Question: As far as I can tell, the CSS3 '::first-child' pseudo-element selector does not work on text inside SVGs.
My attempt is in this fiddle <URL>. Here's the full code:
HTML:
'''
<div class="html-text">Watermelon</div>
<svg width="400" height="50">
<text x="0" y="50" font-size="50">Watermelon</text>
</svg>
'''
CSS:
'''
.html-text {
font-size: 50px;
color: green;
}
.html-text::first-letter {
color: red;
}
svg text {
fill: green;
}
svg text::first-letter {
fill: red;
color: red;
}
'''
This produces:

Searched for specific info on this but couldn't find any. If it is in fact not possible, is there some more general rule about what CSS does not work on text elements in SVGs?
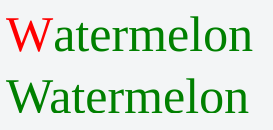
Answer: According to <URL>
> CSS2's dynamic pseudo-classes :hover, :active and :focus and pseudo-classes :first-child, :visited, :link and :lang ([CSS2], section 5.11). , including those having to do with generated content ([CSS2], chapter 12),
So nope, '::first-letter' should not work on svg.
Note that you could workaround it by using '<tspan>' elements and the ':first-child' selector though.
'''
.html-text {
font-size: 50px;
color: green;
}
.html-text::first-letter {
color: red;
}
svg text {
fill: green;
}
svg text :first-child {
fill: red;
color: red;
}
'''
'''
<div class="html-text">Watermelon</div>
<svg width="400" height="50">
<text x="0" y="50" font-size="50"><tspan>W</tspan>atermelon</text>
</svg>
'''